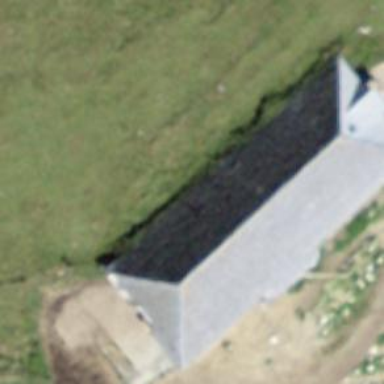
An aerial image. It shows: Farm auxiliary building.